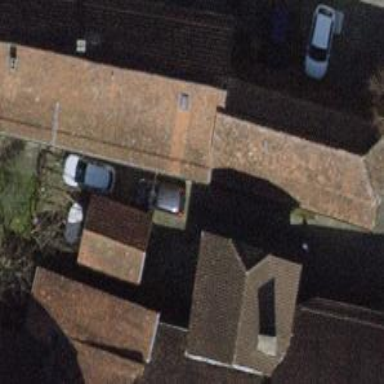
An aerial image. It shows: Building with half-hipped roof.